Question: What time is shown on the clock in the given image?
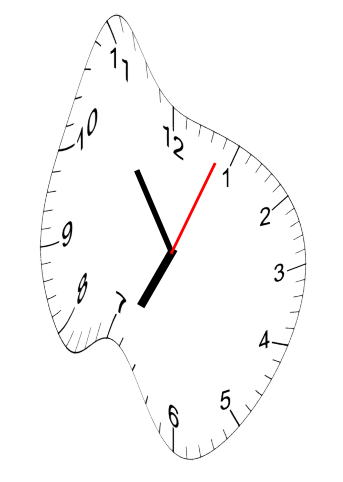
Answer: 06:54:04